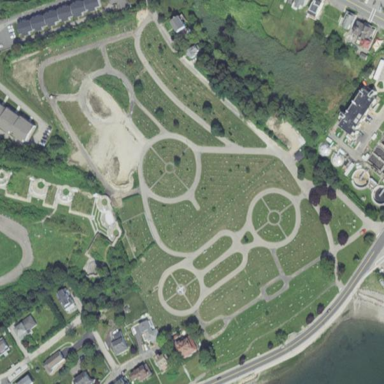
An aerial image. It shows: Cemetery.